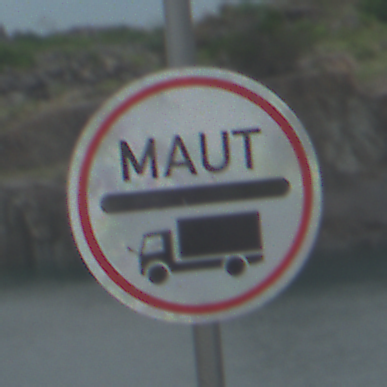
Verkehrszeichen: Mautpflicht
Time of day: MorningAfternoon
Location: Outdoor (Nature)
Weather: PartlyCloudy
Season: NotSpecified
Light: Natural